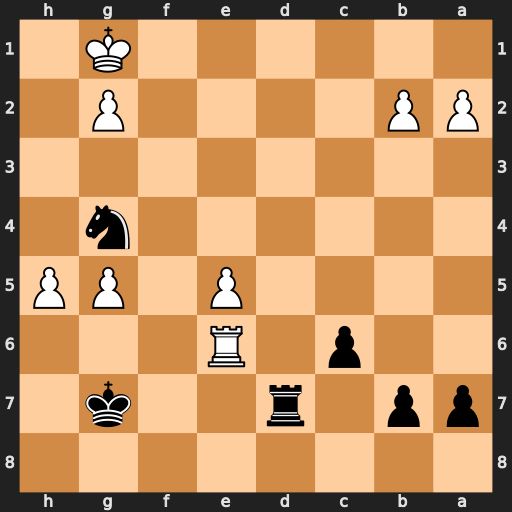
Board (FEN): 8/pp1r2k1/2p1R3/4P1PP/6n1/8/PP4P1/6K1
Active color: b
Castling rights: -
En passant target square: -
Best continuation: Rd1#